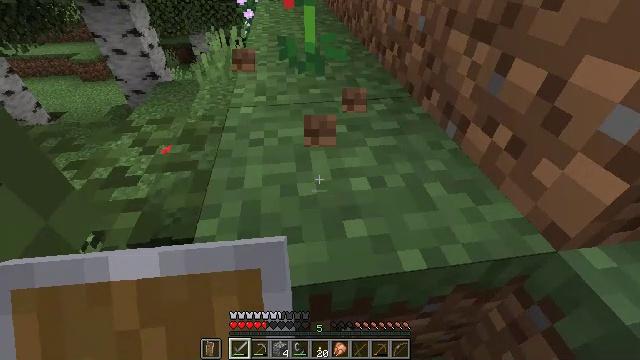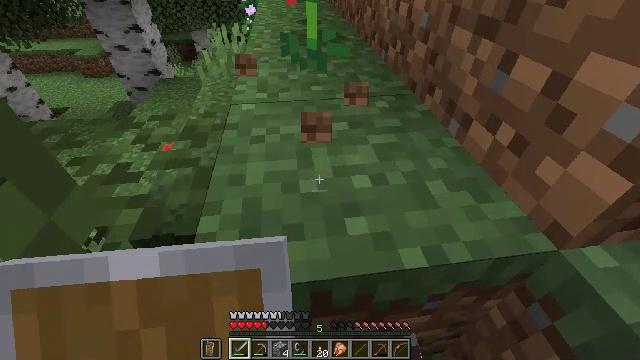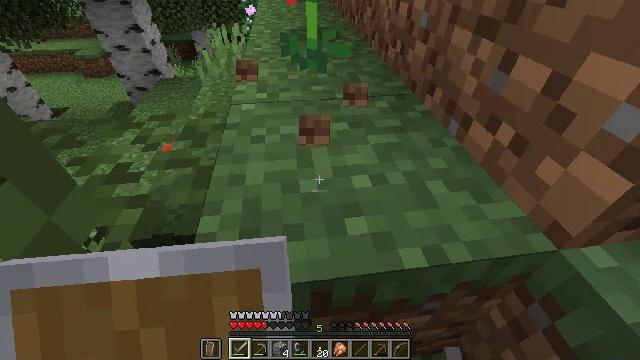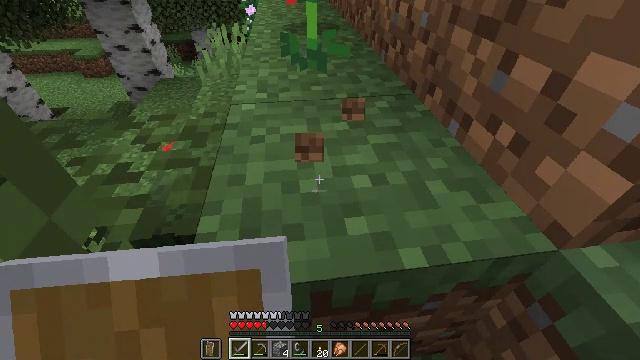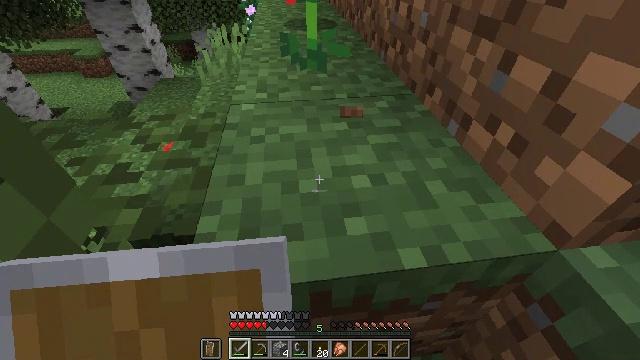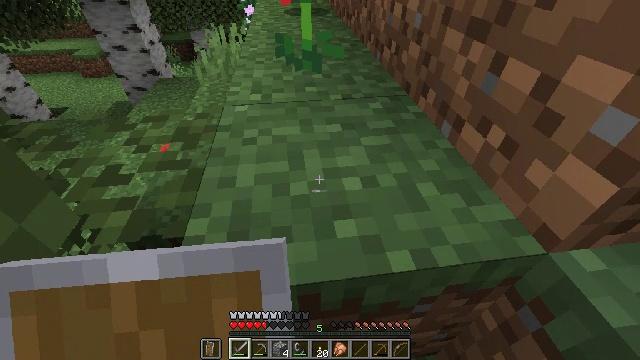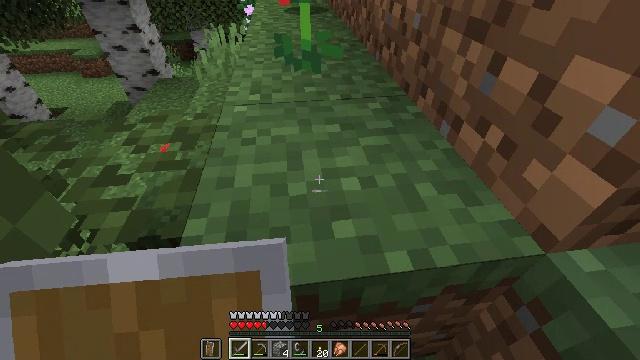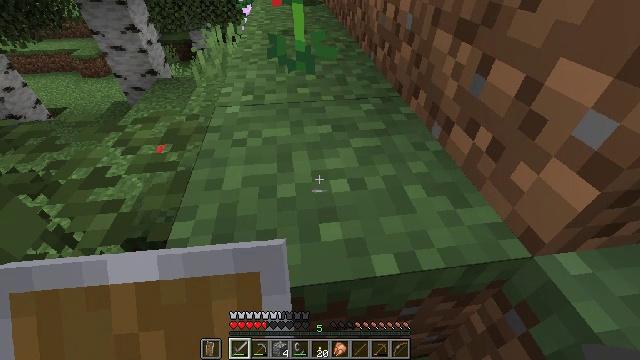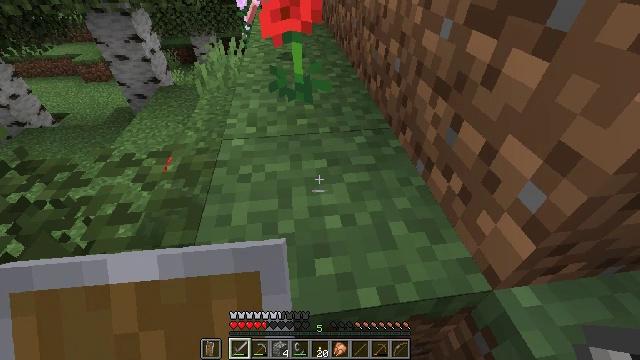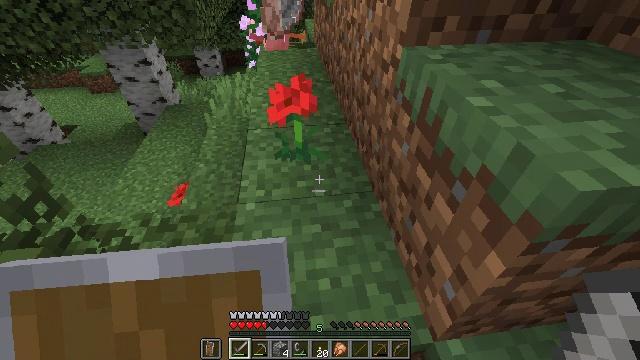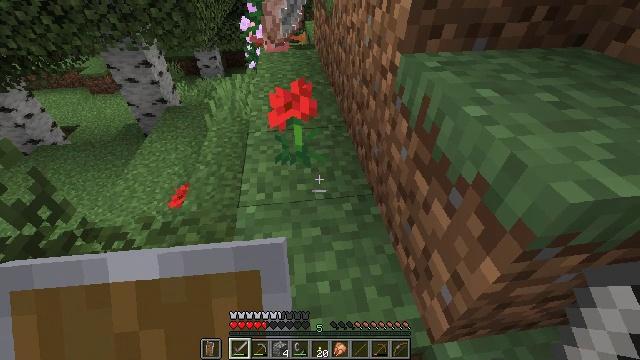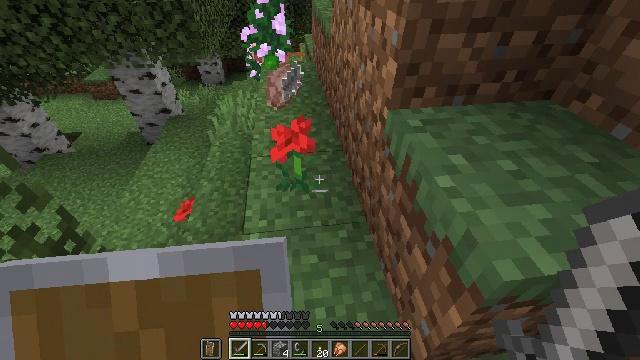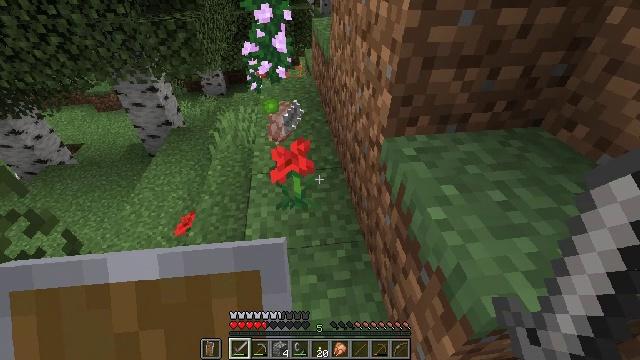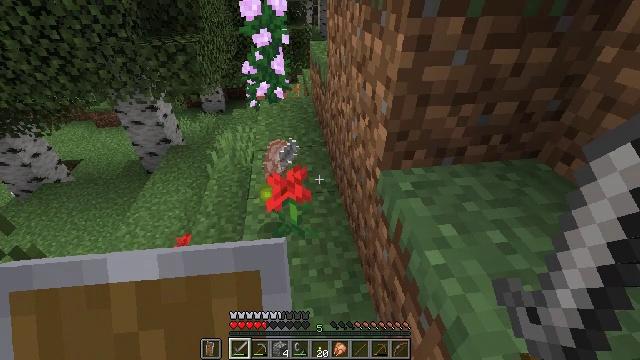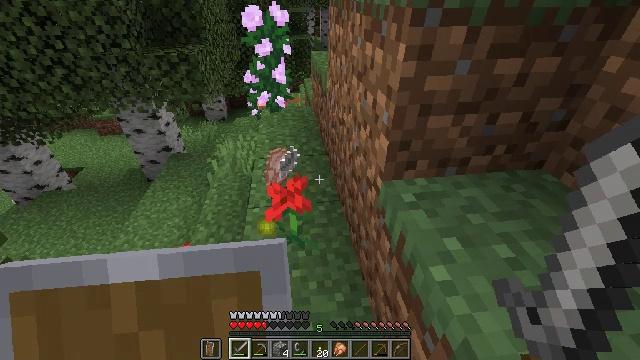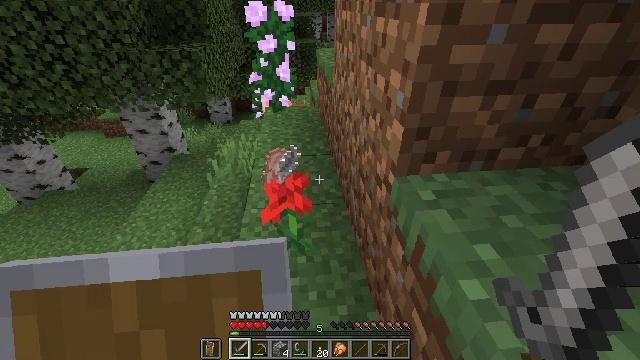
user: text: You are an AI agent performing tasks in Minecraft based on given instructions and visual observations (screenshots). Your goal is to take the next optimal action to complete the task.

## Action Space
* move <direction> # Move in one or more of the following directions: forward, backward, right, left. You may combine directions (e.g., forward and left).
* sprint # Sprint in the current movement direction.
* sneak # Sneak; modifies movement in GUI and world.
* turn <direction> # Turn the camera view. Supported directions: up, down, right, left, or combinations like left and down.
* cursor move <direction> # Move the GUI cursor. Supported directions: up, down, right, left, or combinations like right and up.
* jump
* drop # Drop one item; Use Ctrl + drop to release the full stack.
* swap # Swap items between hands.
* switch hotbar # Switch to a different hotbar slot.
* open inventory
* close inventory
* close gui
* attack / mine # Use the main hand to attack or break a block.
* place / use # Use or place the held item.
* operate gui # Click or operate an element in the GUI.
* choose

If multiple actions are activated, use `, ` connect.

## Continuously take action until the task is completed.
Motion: motion action
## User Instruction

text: Break the mossy stone brick slab.
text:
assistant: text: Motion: no_op
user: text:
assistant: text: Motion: no_op
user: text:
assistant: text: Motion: no_op
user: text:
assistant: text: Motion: move forward
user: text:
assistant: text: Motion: move forward
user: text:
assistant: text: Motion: move forward
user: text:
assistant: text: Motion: move forward
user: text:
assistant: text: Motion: move forward, jump
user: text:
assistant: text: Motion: move forward, jump
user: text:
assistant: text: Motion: move forward, jump
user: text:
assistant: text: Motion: move forward, jump
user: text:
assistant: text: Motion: move forward, turn up, jump
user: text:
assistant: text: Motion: move forward, turn up, jump
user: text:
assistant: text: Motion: move forward, turn up, jump
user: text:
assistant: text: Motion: move forward, turn left and up, jump
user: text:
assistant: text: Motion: move forward, turn left and up, jump
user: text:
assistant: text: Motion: move forward, turn left and up, jump
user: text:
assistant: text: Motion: move forward, turn left and up, jump
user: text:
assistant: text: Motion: move forward, turn left, jump
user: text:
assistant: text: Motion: move forward, jump
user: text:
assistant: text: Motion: move forward, jump
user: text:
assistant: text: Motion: move forward, turn left and down, jump
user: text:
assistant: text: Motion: move forward, turn left and down, jump
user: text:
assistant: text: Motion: move forward, turn left and down, jump
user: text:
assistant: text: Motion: move forward, turn down, jump
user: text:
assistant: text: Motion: move forward, jump
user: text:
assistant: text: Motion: move forward, jump
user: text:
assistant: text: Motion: move forward, turn down, jump
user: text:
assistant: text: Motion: move forward, turn left and down, jump
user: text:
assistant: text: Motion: move forward, turn left and down, jump